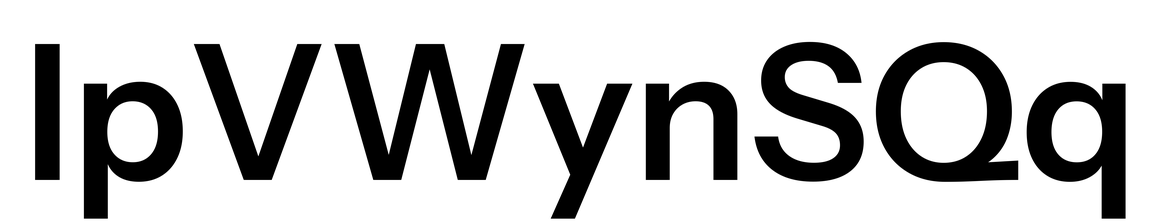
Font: InstrumentSans_SemiBold